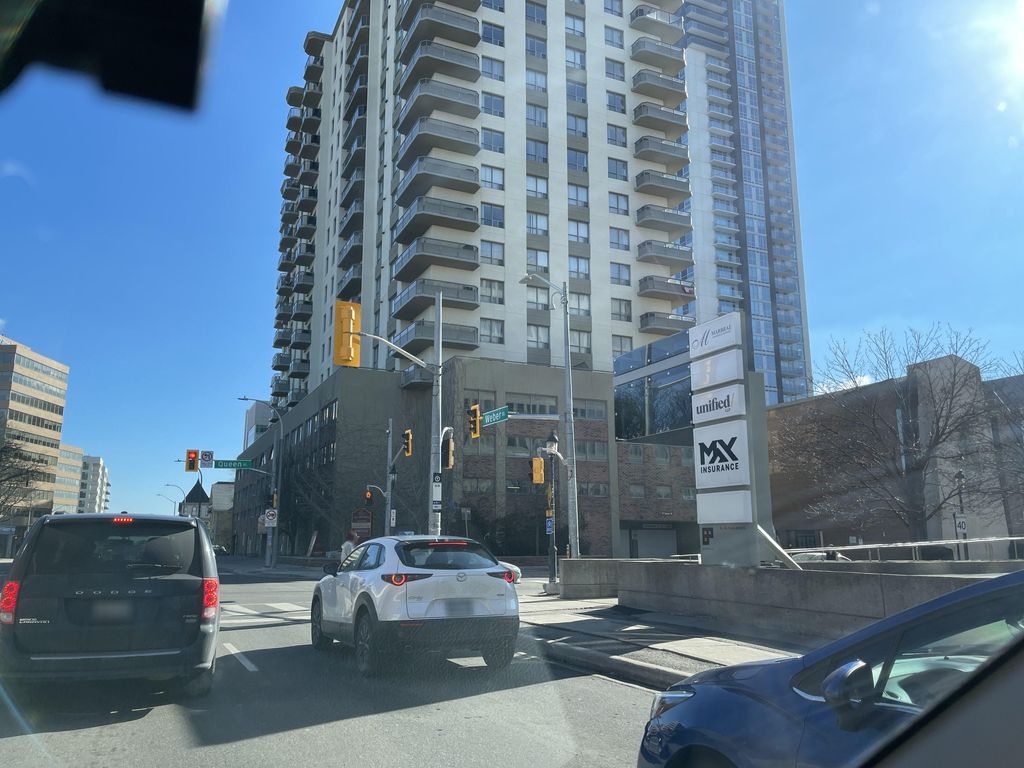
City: kitchener-waterloo